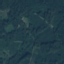
Land use / land cover class: Forest